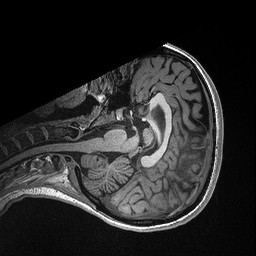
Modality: T1w
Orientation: axial
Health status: healthy
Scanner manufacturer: siemens
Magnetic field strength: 3 T
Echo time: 0.00298 s